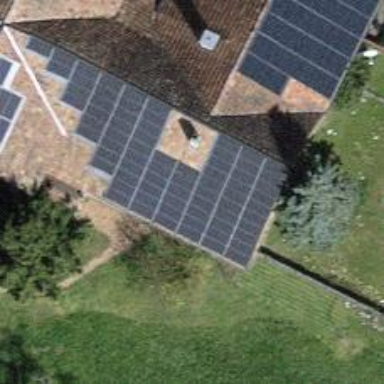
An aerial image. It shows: Solar power generator.